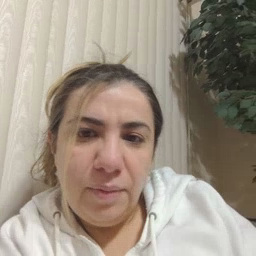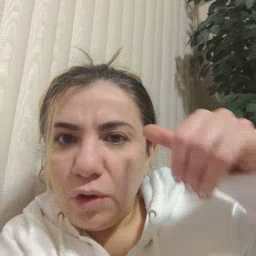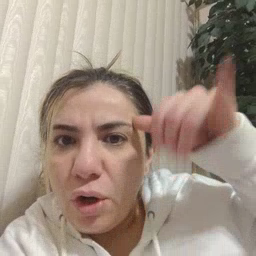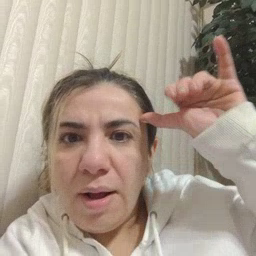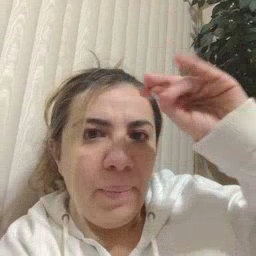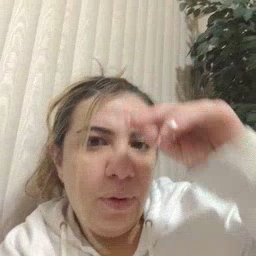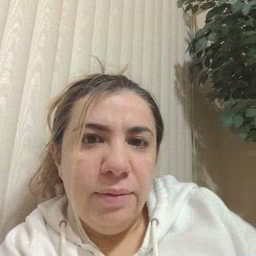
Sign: cowboy